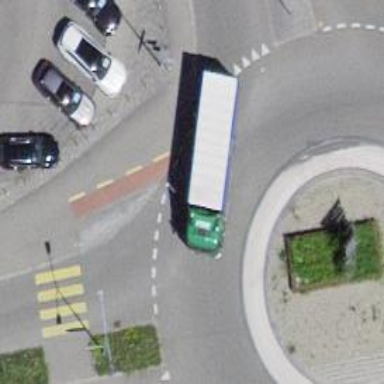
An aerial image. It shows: Primary highway intersecting roundabout.